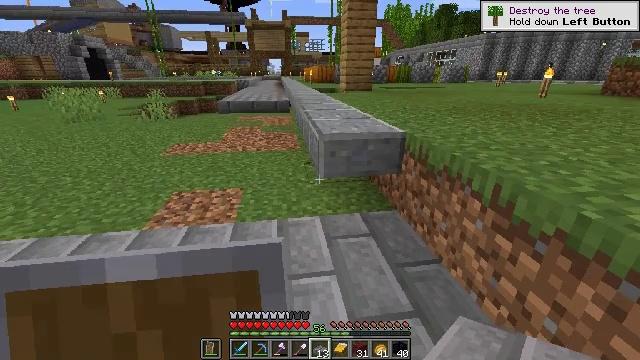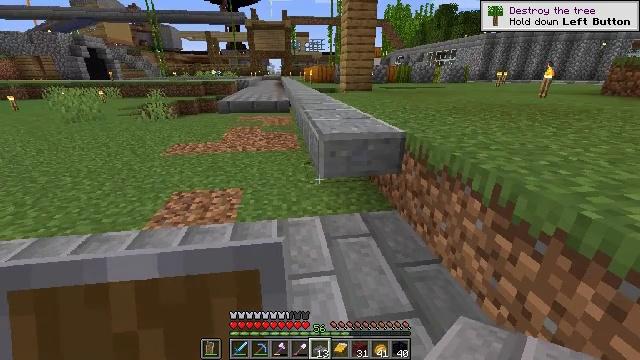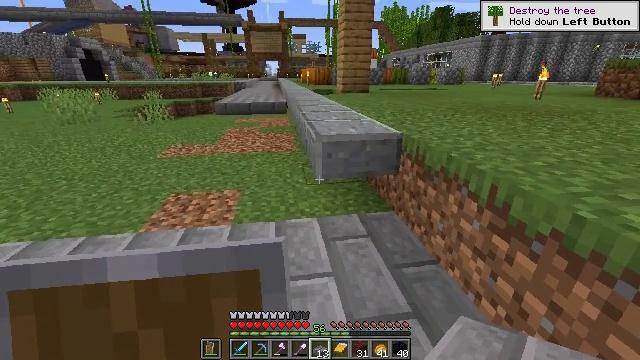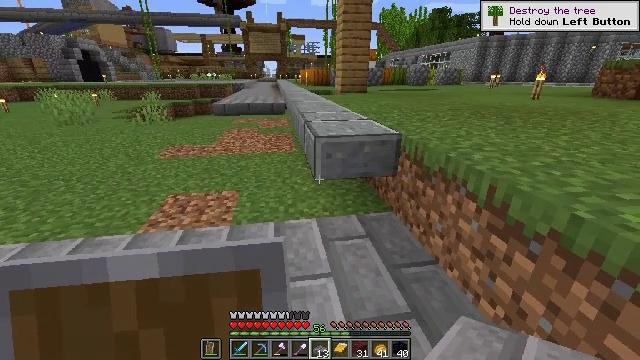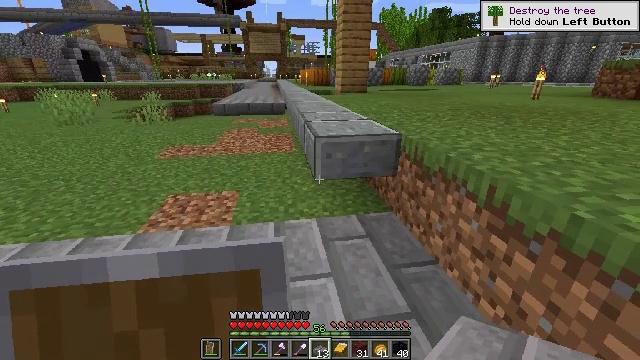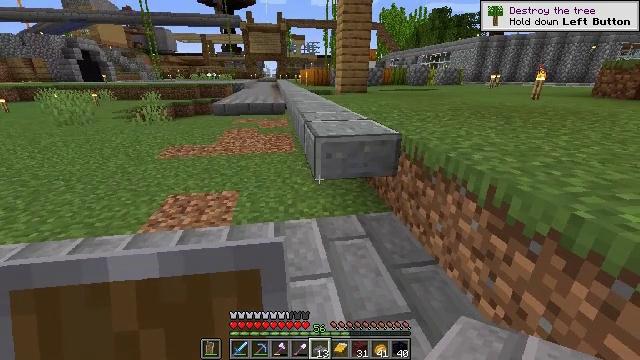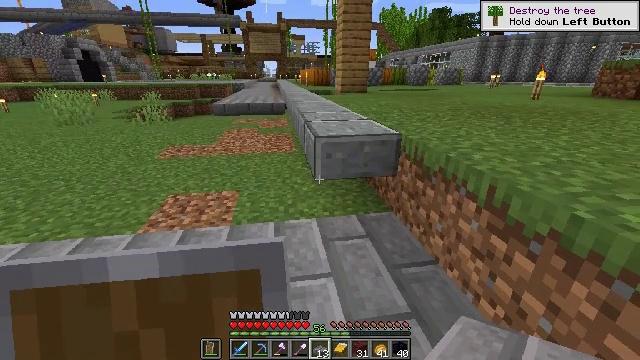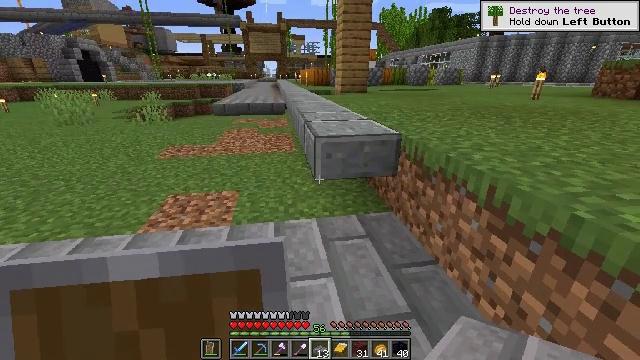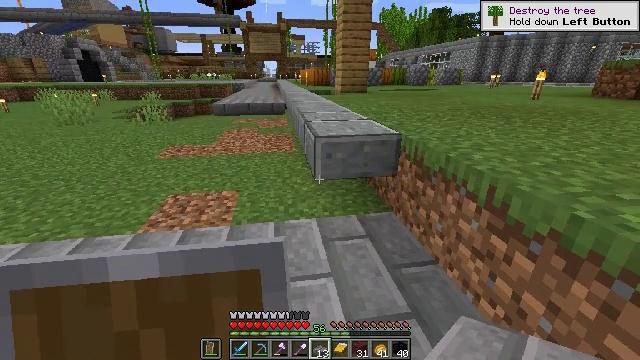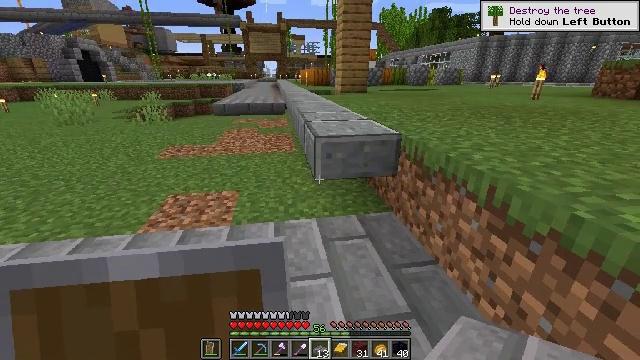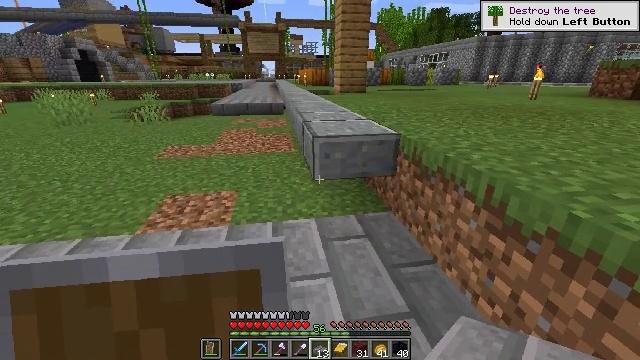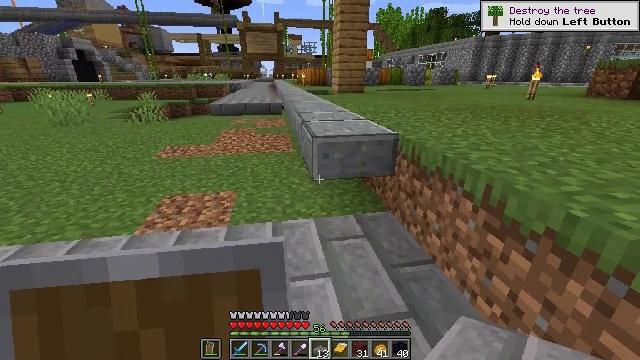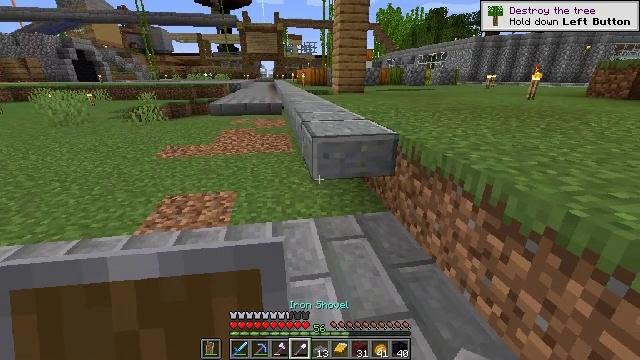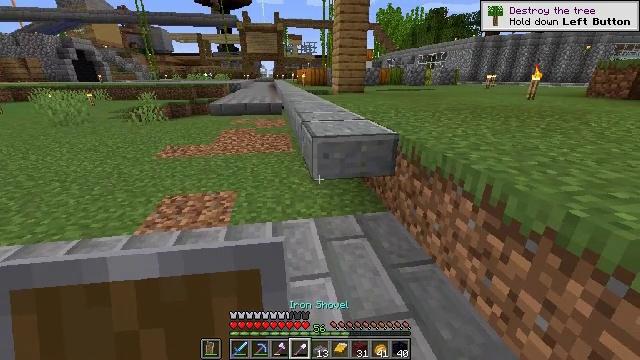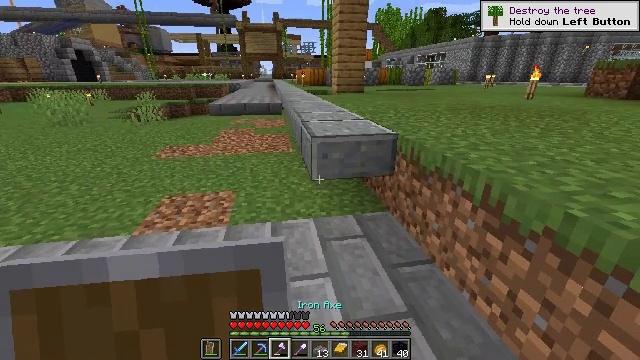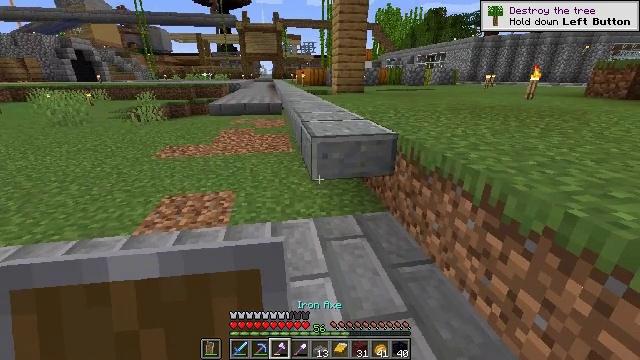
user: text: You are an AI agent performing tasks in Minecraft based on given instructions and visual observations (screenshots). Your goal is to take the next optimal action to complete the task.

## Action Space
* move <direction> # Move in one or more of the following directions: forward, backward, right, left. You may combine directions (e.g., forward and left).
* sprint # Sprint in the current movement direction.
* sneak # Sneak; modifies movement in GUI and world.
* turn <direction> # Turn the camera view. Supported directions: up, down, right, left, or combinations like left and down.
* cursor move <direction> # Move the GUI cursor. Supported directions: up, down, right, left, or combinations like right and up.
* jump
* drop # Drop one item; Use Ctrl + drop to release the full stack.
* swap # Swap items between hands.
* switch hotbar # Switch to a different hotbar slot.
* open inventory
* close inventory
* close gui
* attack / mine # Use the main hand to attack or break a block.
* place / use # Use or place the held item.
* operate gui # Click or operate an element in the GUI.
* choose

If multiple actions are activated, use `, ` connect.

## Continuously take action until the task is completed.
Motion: motion action
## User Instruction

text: Break the polished andesite slab to gather it.
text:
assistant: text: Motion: no_op
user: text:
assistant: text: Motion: no_op
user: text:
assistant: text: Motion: no_op
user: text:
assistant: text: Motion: no_op
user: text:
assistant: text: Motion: no_op
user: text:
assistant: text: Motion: no_op
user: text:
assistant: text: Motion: no_op
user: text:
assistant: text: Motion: no_op
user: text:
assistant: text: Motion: no_op
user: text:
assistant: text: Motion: no_op
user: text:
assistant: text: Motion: no_op
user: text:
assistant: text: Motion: no_op
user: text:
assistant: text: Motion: no_op
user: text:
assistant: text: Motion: no_op
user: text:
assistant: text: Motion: no_op
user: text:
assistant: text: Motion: no_op
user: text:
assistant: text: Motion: no_op
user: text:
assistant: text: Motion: no_op
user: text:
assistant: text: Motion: no_op
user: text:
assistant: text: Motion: no_op
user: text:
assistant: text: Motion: move forward
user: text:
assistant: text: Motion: move forward
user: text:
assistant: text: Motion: move forward
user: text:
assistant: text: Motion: move forward
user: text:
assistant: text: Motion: move forward
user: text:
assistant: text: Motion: move forward
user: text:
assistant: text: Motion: attack / mine
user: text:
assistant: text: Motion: attack / mine
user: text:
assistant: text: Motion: attack / mine
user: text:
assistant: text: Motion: attack / mine